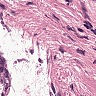
Metastatic tissue present: no